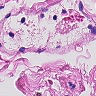
Metastatic tissue present: no